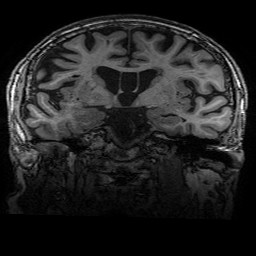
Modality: T1w
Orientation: sagittal
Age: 79
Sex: male
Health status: healthy
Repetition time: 2.53 s
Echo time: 0.0034 s